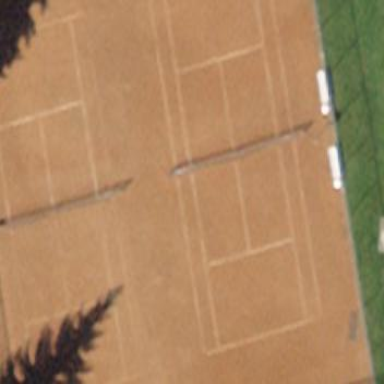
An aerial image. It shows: Clay tennis court pitch.